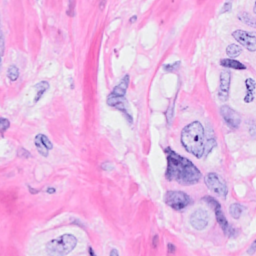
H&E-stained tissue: Breast